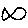
Label: fish